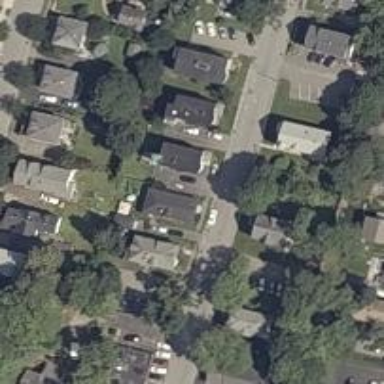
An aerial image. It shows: Residential road with sidewalk on the left.